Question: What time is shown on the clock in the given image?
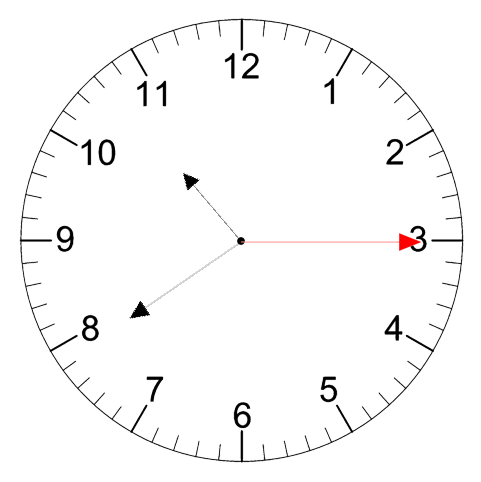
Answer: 10:39:15